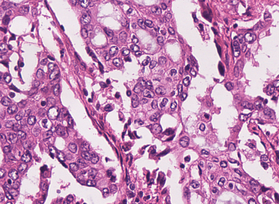
Tumor epithelial tissue: yes
Tumor-associated stroma tissue: yes
Normal tissue: no